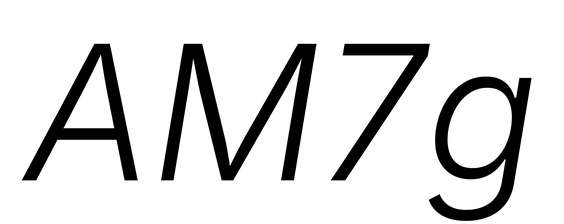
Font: Inter-Italic_Light_Italic